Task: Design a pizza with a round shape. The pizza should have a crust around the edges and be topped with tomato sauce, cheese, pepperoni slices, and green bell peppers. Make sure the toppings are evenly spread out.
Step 336:
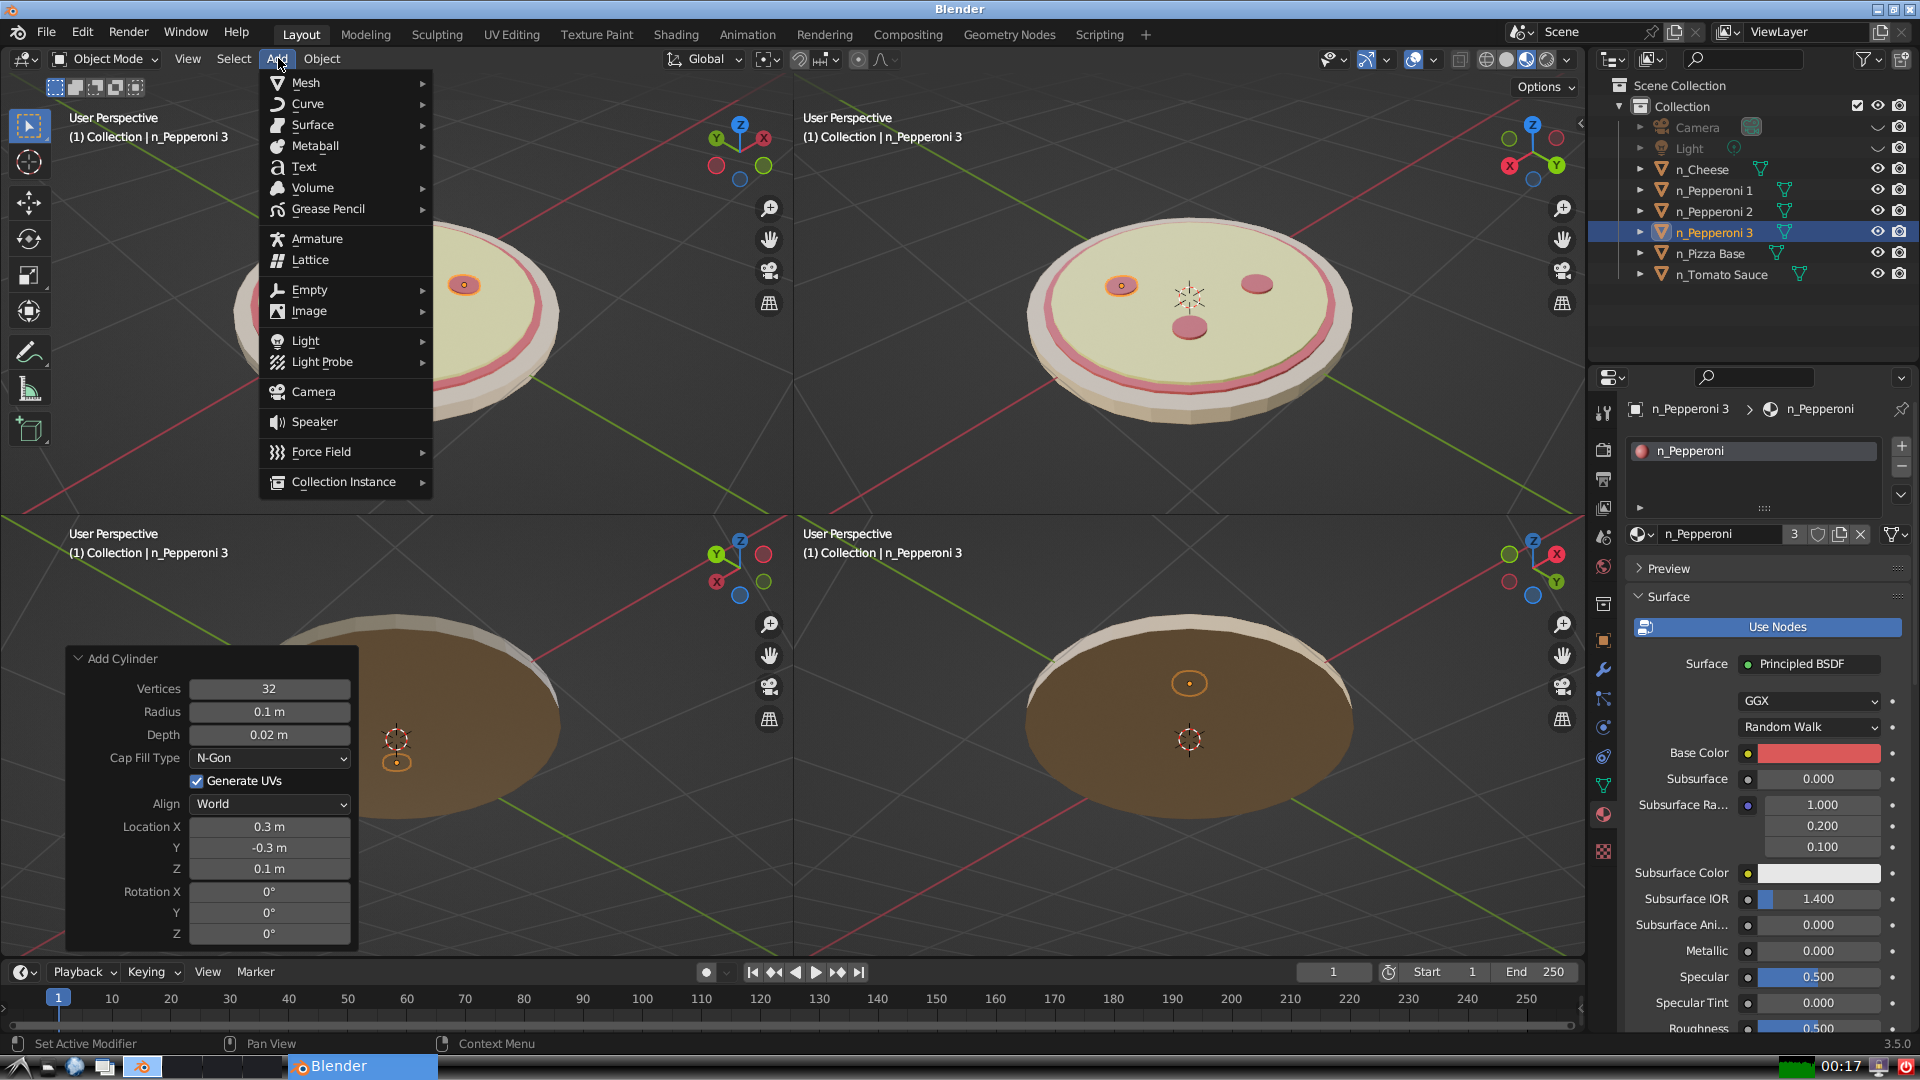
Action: {"mouse_move": [304, 84]}